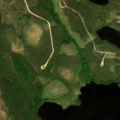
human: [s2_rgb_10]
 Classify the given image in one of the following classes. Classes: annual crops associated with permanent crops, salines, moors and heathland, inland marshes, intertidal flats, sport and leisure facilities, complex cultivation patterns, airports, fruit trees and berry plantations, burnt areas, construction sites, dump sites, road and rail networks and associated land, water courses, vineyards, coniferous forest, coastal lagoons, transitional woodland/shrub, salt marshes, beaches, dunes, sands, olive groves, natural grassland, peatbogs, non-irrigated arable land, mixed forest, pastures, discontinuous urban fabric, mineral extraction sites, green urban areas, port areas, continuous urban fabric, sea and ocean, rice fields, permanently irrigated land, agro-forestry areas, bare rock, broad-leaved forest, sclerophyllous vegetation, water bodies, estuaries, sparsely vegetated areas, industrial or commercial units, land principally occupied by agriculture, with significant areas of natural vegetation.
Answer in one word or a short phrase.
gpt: coniferous forest, transitional woodland/shrub, water bodies